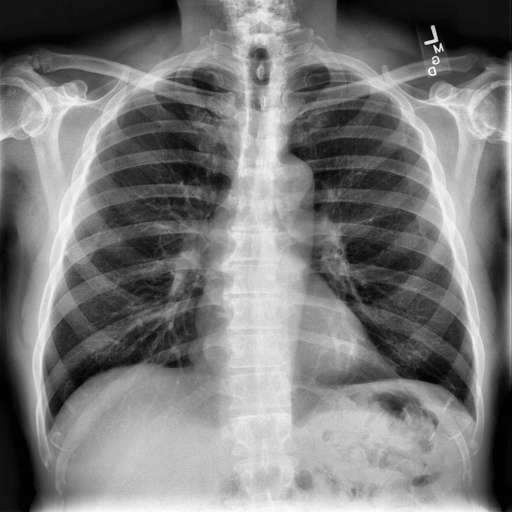
Finding: NORMAL